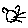
Label: cat